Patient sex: M
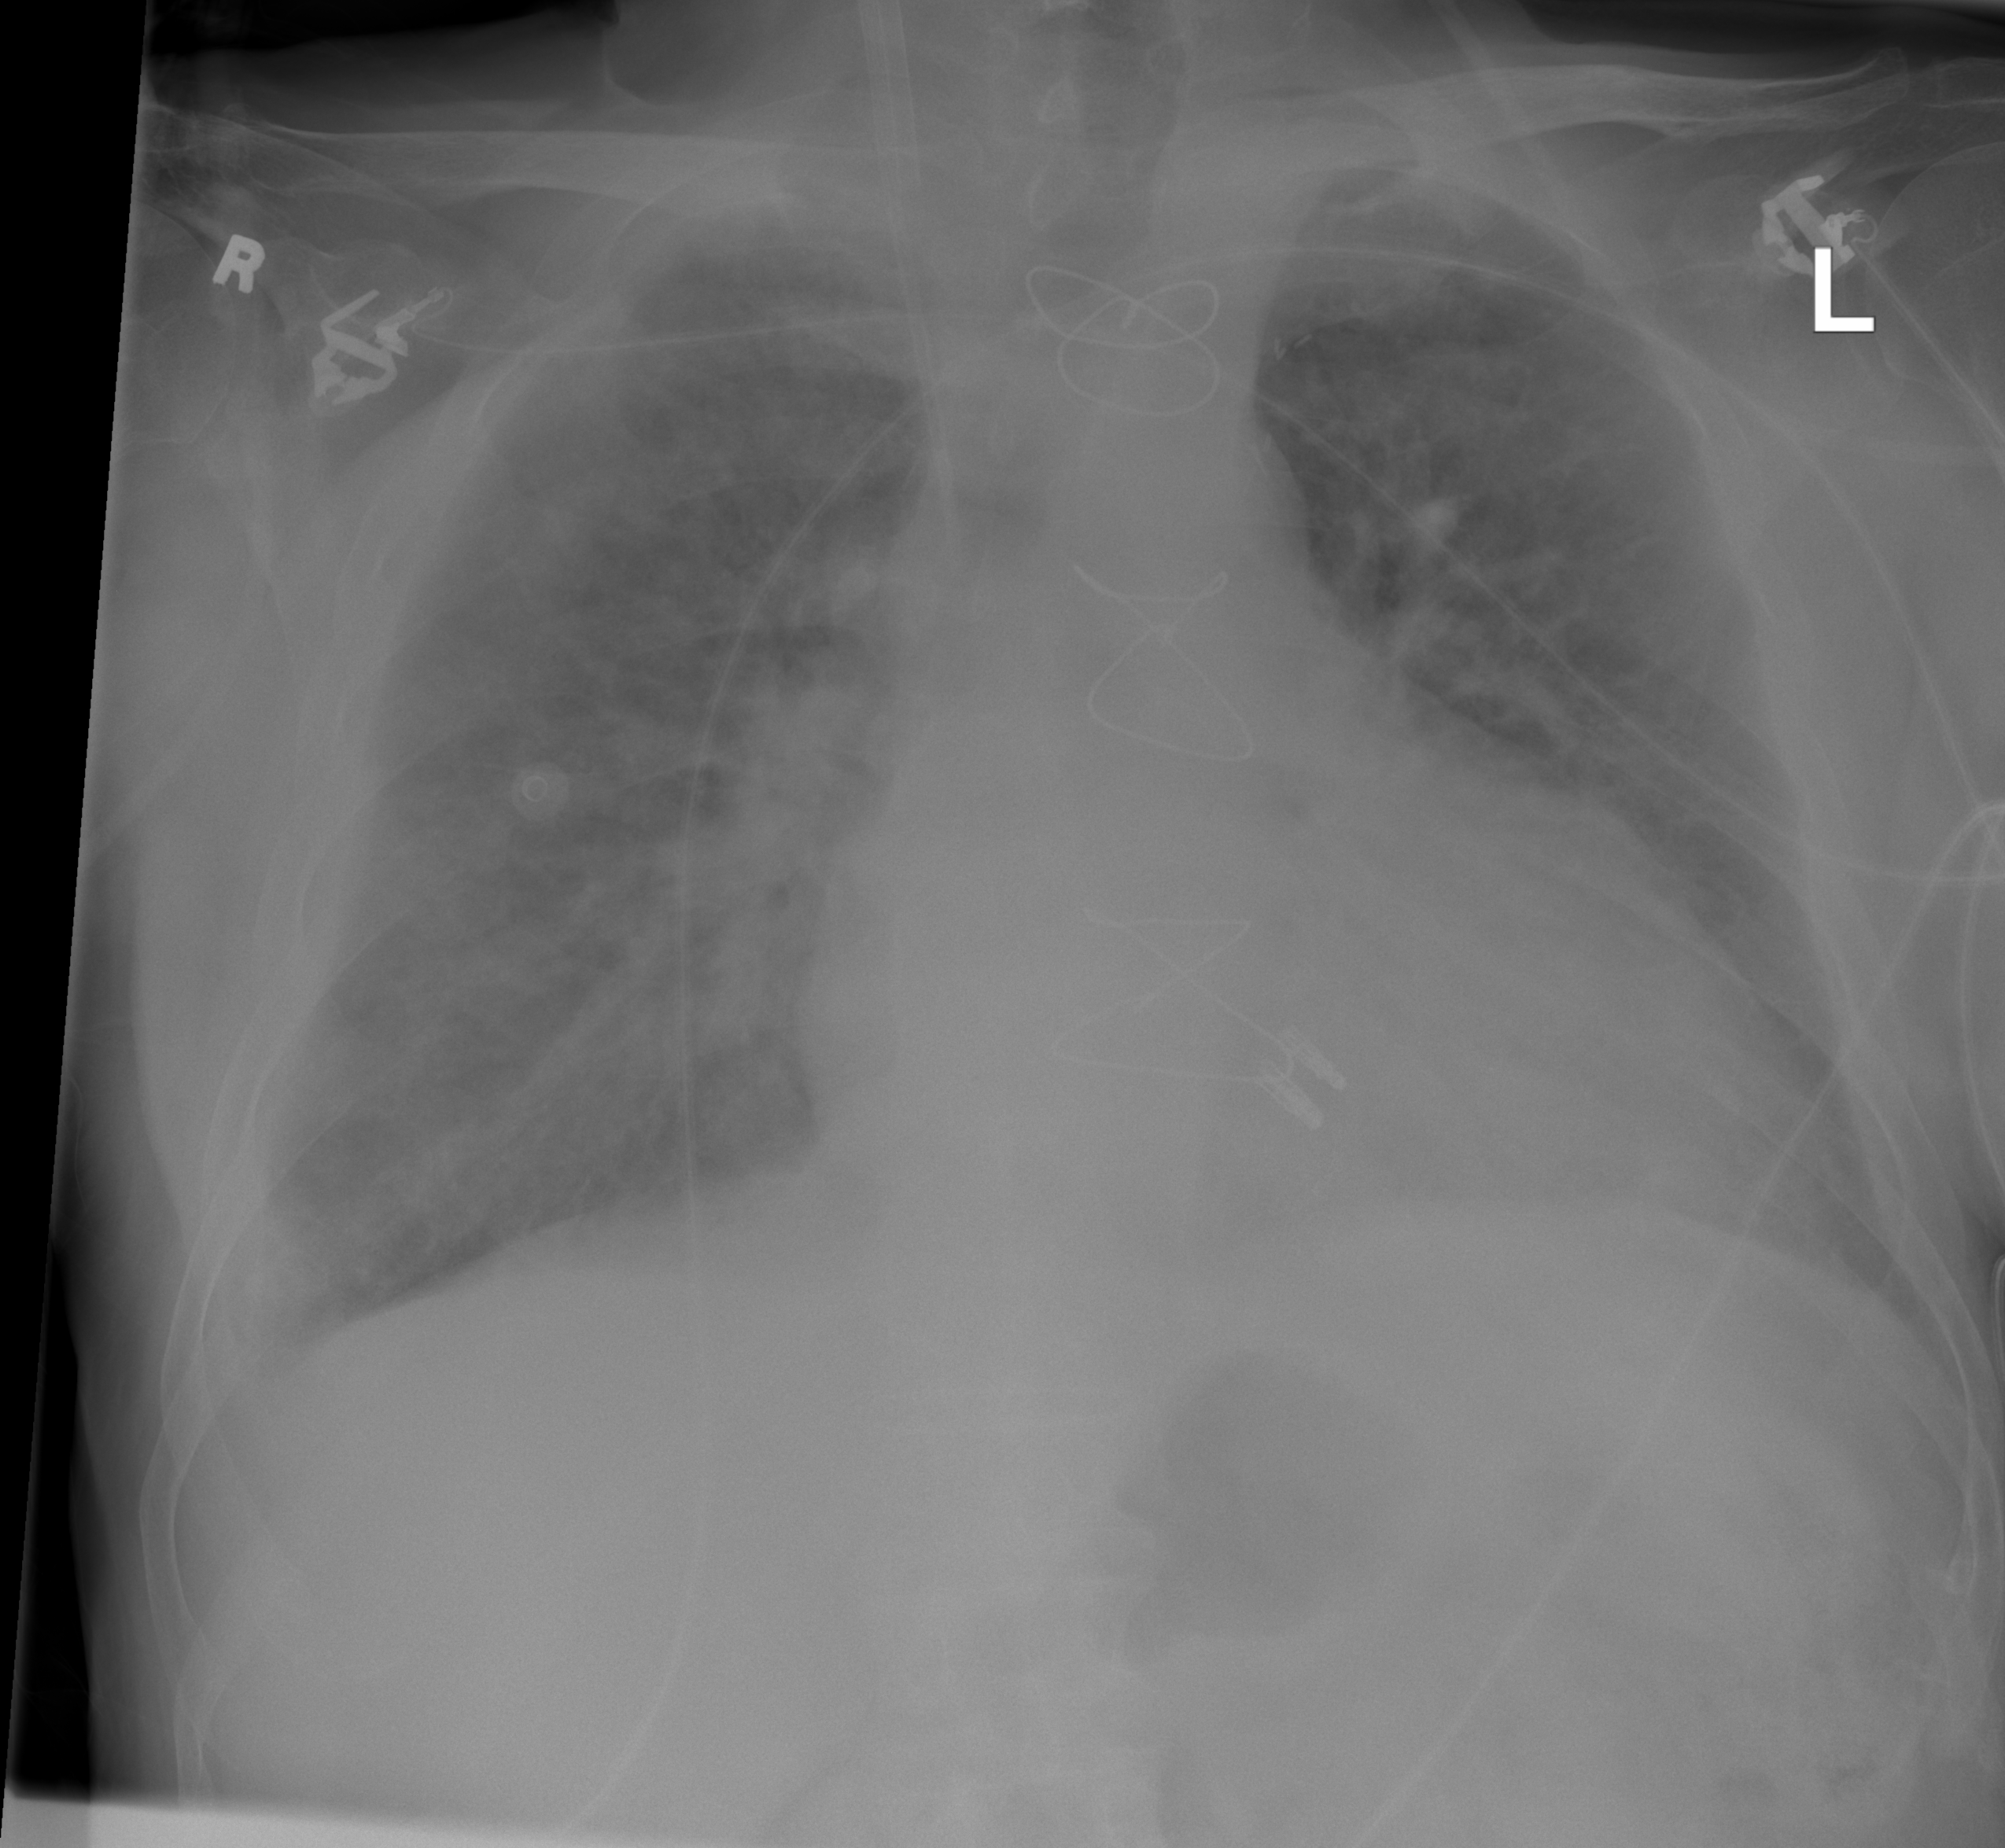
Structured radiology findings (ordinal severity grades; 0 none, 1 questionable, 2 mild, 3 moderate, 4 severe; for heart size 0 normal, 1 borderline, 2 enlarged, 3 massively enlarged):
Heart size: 2
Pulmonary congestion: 2
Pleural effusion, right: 1
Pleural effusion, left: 1
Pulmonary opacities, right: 3
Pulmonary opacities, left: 1
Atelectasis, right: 2
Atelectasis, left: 2